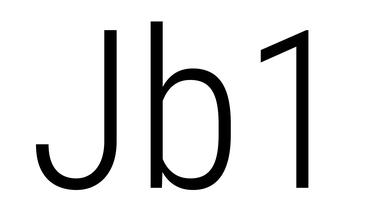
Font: Roboto_Condensed_Light